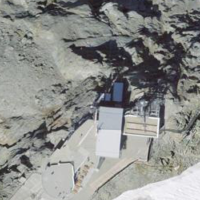
EUNIS habitat code: 48
Species observed at this site:
Montifringilla nivalis